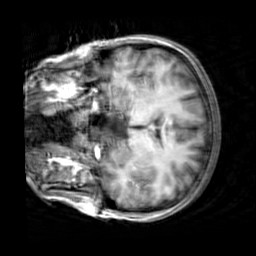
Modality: T1w
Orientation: coronal
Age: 18
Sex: female
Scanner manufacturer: siemens
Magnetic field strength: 3 T
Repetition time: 2.3 s
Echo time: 0.00303 s